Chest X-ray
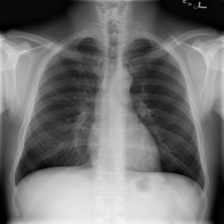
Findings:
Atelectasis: negative
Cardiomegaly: negative
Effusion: negative
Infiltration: negative
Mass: negative
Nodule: negative
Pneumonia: negative
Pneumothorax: negative
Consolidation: negative
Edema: negative
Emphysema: negative
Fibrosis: negative
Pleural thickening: negative
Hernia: negative